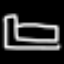
Label: bed